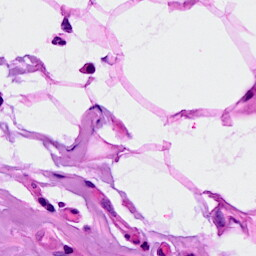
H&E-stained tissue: Breast